Question: I am getting the "value, object or array expected." syntax error when I test my JSON-LD code with Google's Structured Data Testing Tool. The error appears on line 143 of my code.
I am implementing Schema.org for a local business website with JSON-LD. I have
tried replacing the '[' brackets with '}' brackets for the 'image' object, and
even tried removing the comma on line 143. I either get the same error, or new errors appear. I have searched other problems related to this error, but they both had different code.
'''
{
"@context": "https://schema.org",
"@type": "LocalBusiness",
"image": [
"http://secureservercdn.net/166.62.110.232/kkk.bd6.myftpupload.com/wp-
content/uploads/2019/05/360webclicks-logo2-4.fw_.png",
],
'''
Highlighted error in the SDTT:

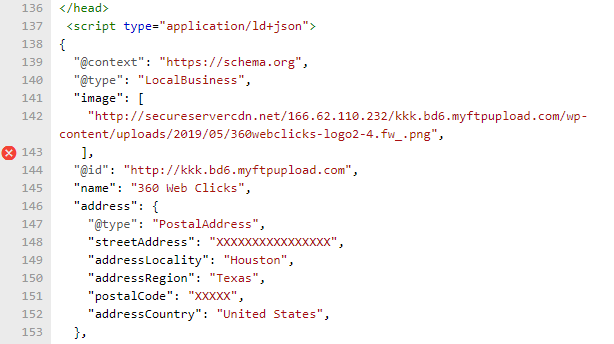
Answer: The last value must not be followed by a comma.
So, this
'''
"image": [
"image.png",
],
'''
should be this
'''
"image": [
"image.png"
],
'''
If you only have one value, you could omit the array ('['...']'):
'''
"image": "image.png",
'''